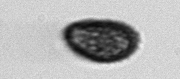
Label: Pseudochattonella_farcimen